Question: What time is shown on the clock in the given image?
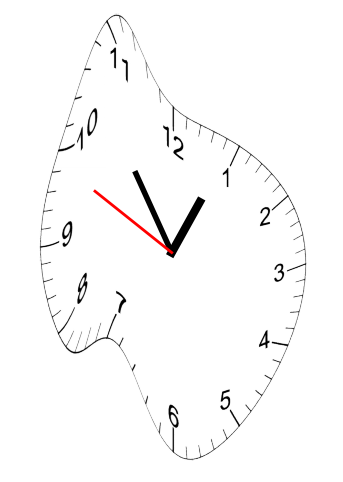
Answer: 12:53:49